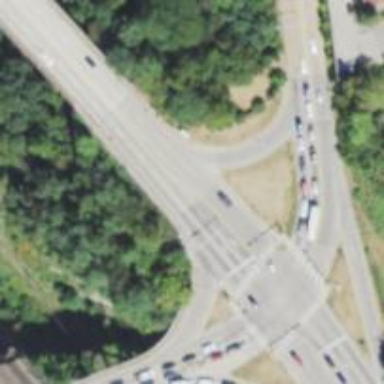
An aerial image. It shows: Motorway junction.